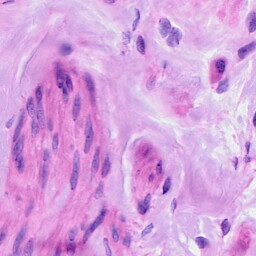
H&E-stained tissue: Ovarian